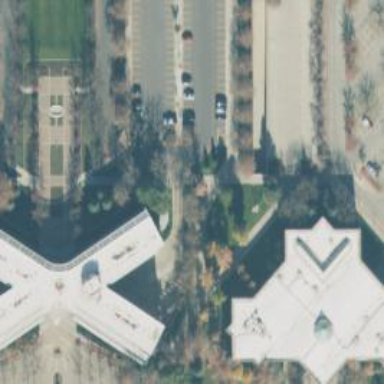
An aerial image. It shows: University building that functions as museum.